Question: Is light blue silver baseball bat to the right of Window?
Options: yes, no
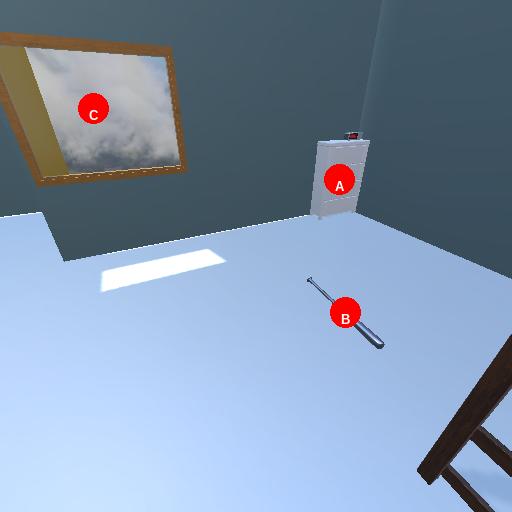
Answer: yes